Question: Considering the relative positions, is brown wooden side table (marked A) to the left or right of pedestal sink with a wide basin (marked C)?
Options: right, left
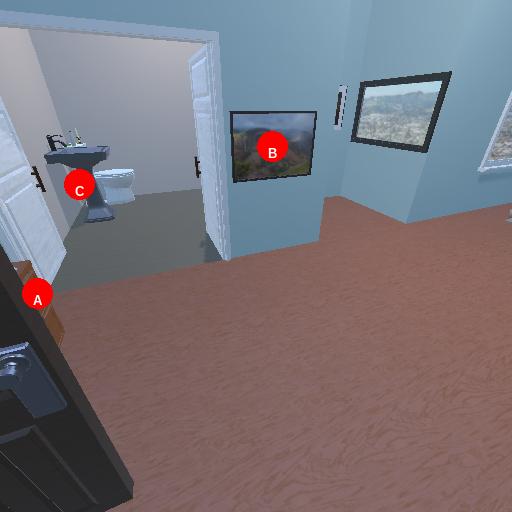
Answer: right